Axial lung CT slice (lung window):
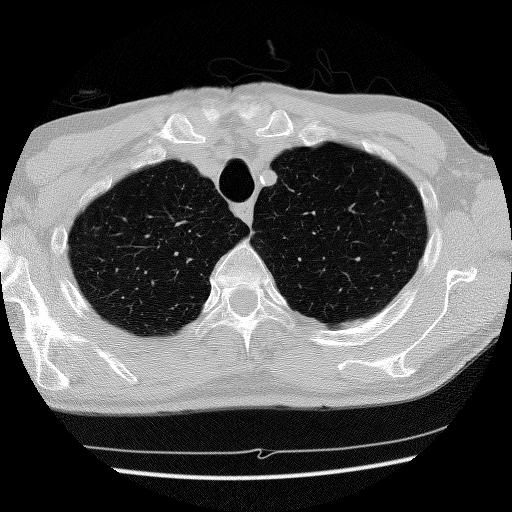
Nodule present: no